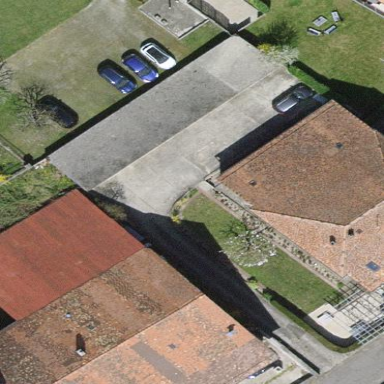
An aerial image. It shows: Group of garages.